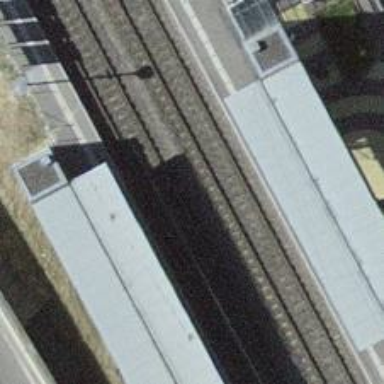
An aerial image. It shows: Public transport station located at railway halt.